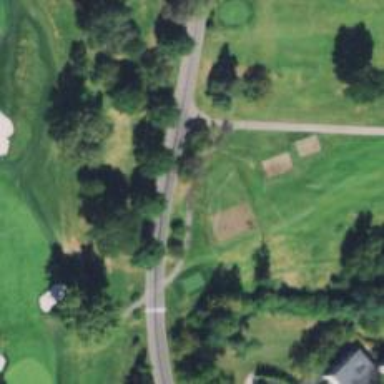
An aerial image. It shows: Pathway for golfing.